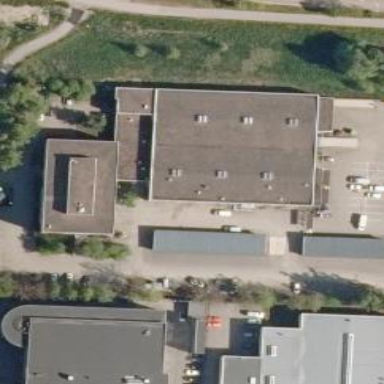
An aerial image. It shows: Building that houses car shop.